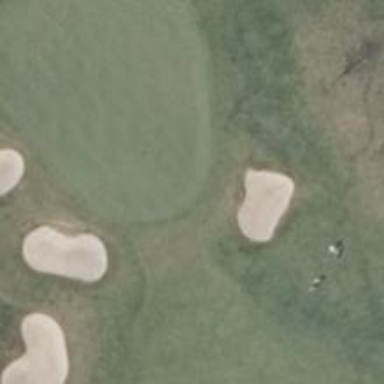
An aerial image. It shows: Golf green.